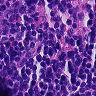
Metastatic tissue present: no